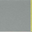
Piece: xx